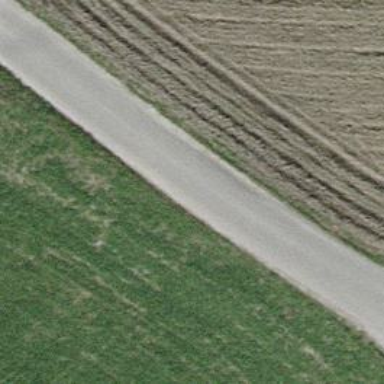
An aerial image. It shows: Unclassified road with asphalt surface.